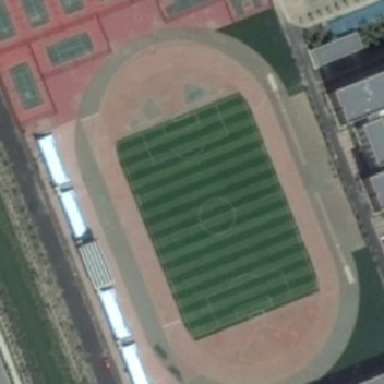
Some buildings are close to several tennis courts and basketball playground and playground .